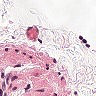
Metastatic tissue present: no